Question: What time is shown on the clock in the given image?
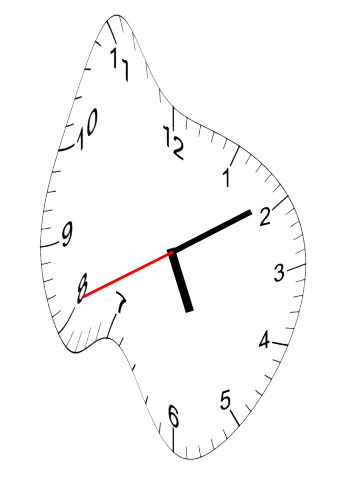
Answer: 05:09:41